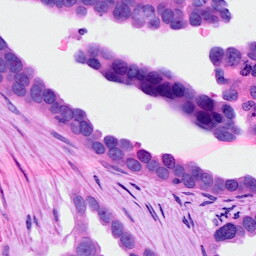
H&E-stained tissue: Ovarian